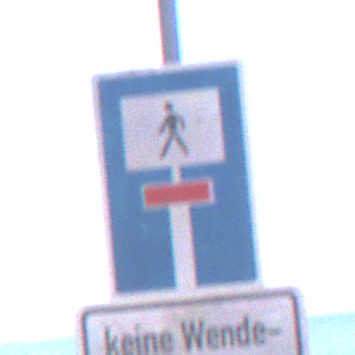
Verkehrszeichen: SackgasseFussgaengerDurchlaessig
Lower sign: HinweisGeaenderteVorfahrtVerkehrsfuehrungVerkehrsregelung3
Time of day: MorningAfternoon
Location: Outdoor (Nature)
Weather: Clear
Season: NotSpecified
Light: Natural